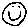
Label: smiley face